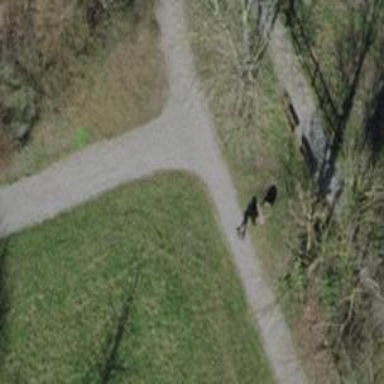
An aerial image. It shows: Unpaved footway.